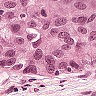
Metastatic tissue present: yes